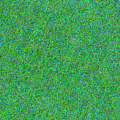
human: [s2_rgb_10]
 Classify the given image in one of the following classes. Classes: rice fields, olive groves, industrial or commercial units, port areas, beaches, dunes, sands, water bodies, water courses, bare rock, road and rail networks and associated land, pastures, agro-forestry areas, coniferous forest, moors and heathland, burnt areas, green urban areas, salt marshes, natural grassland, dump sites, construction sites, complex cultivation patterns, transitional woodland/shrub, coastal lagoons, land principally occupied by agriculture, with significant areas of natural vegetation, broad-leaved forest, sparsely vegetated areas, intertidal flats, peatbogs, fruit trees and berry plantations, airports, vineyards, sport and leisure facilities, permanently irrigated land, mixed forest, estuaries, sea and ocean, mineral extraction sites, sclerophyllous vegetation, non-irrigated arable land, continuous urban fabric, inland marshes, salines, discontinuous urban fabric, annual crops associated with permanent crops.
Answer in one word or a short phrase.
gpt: sea and ocean